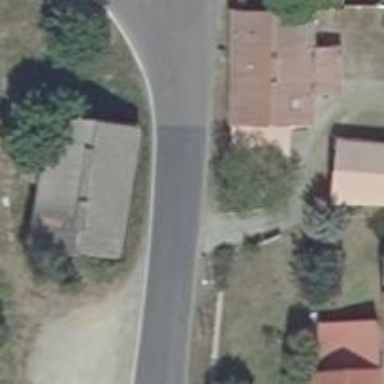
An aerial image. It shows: Secondary road with asphalt surface.